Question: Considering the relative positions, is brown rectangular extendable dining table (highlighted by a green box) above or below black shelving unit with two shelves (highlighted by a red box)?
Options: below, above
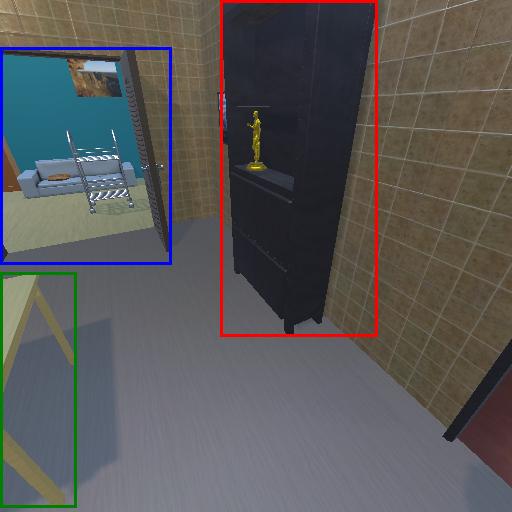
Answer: below